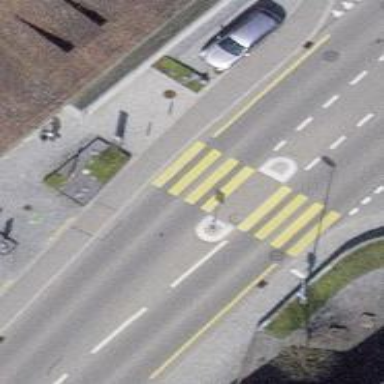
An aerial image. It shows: Uncontrolled zebra crossing with pedestrian island.